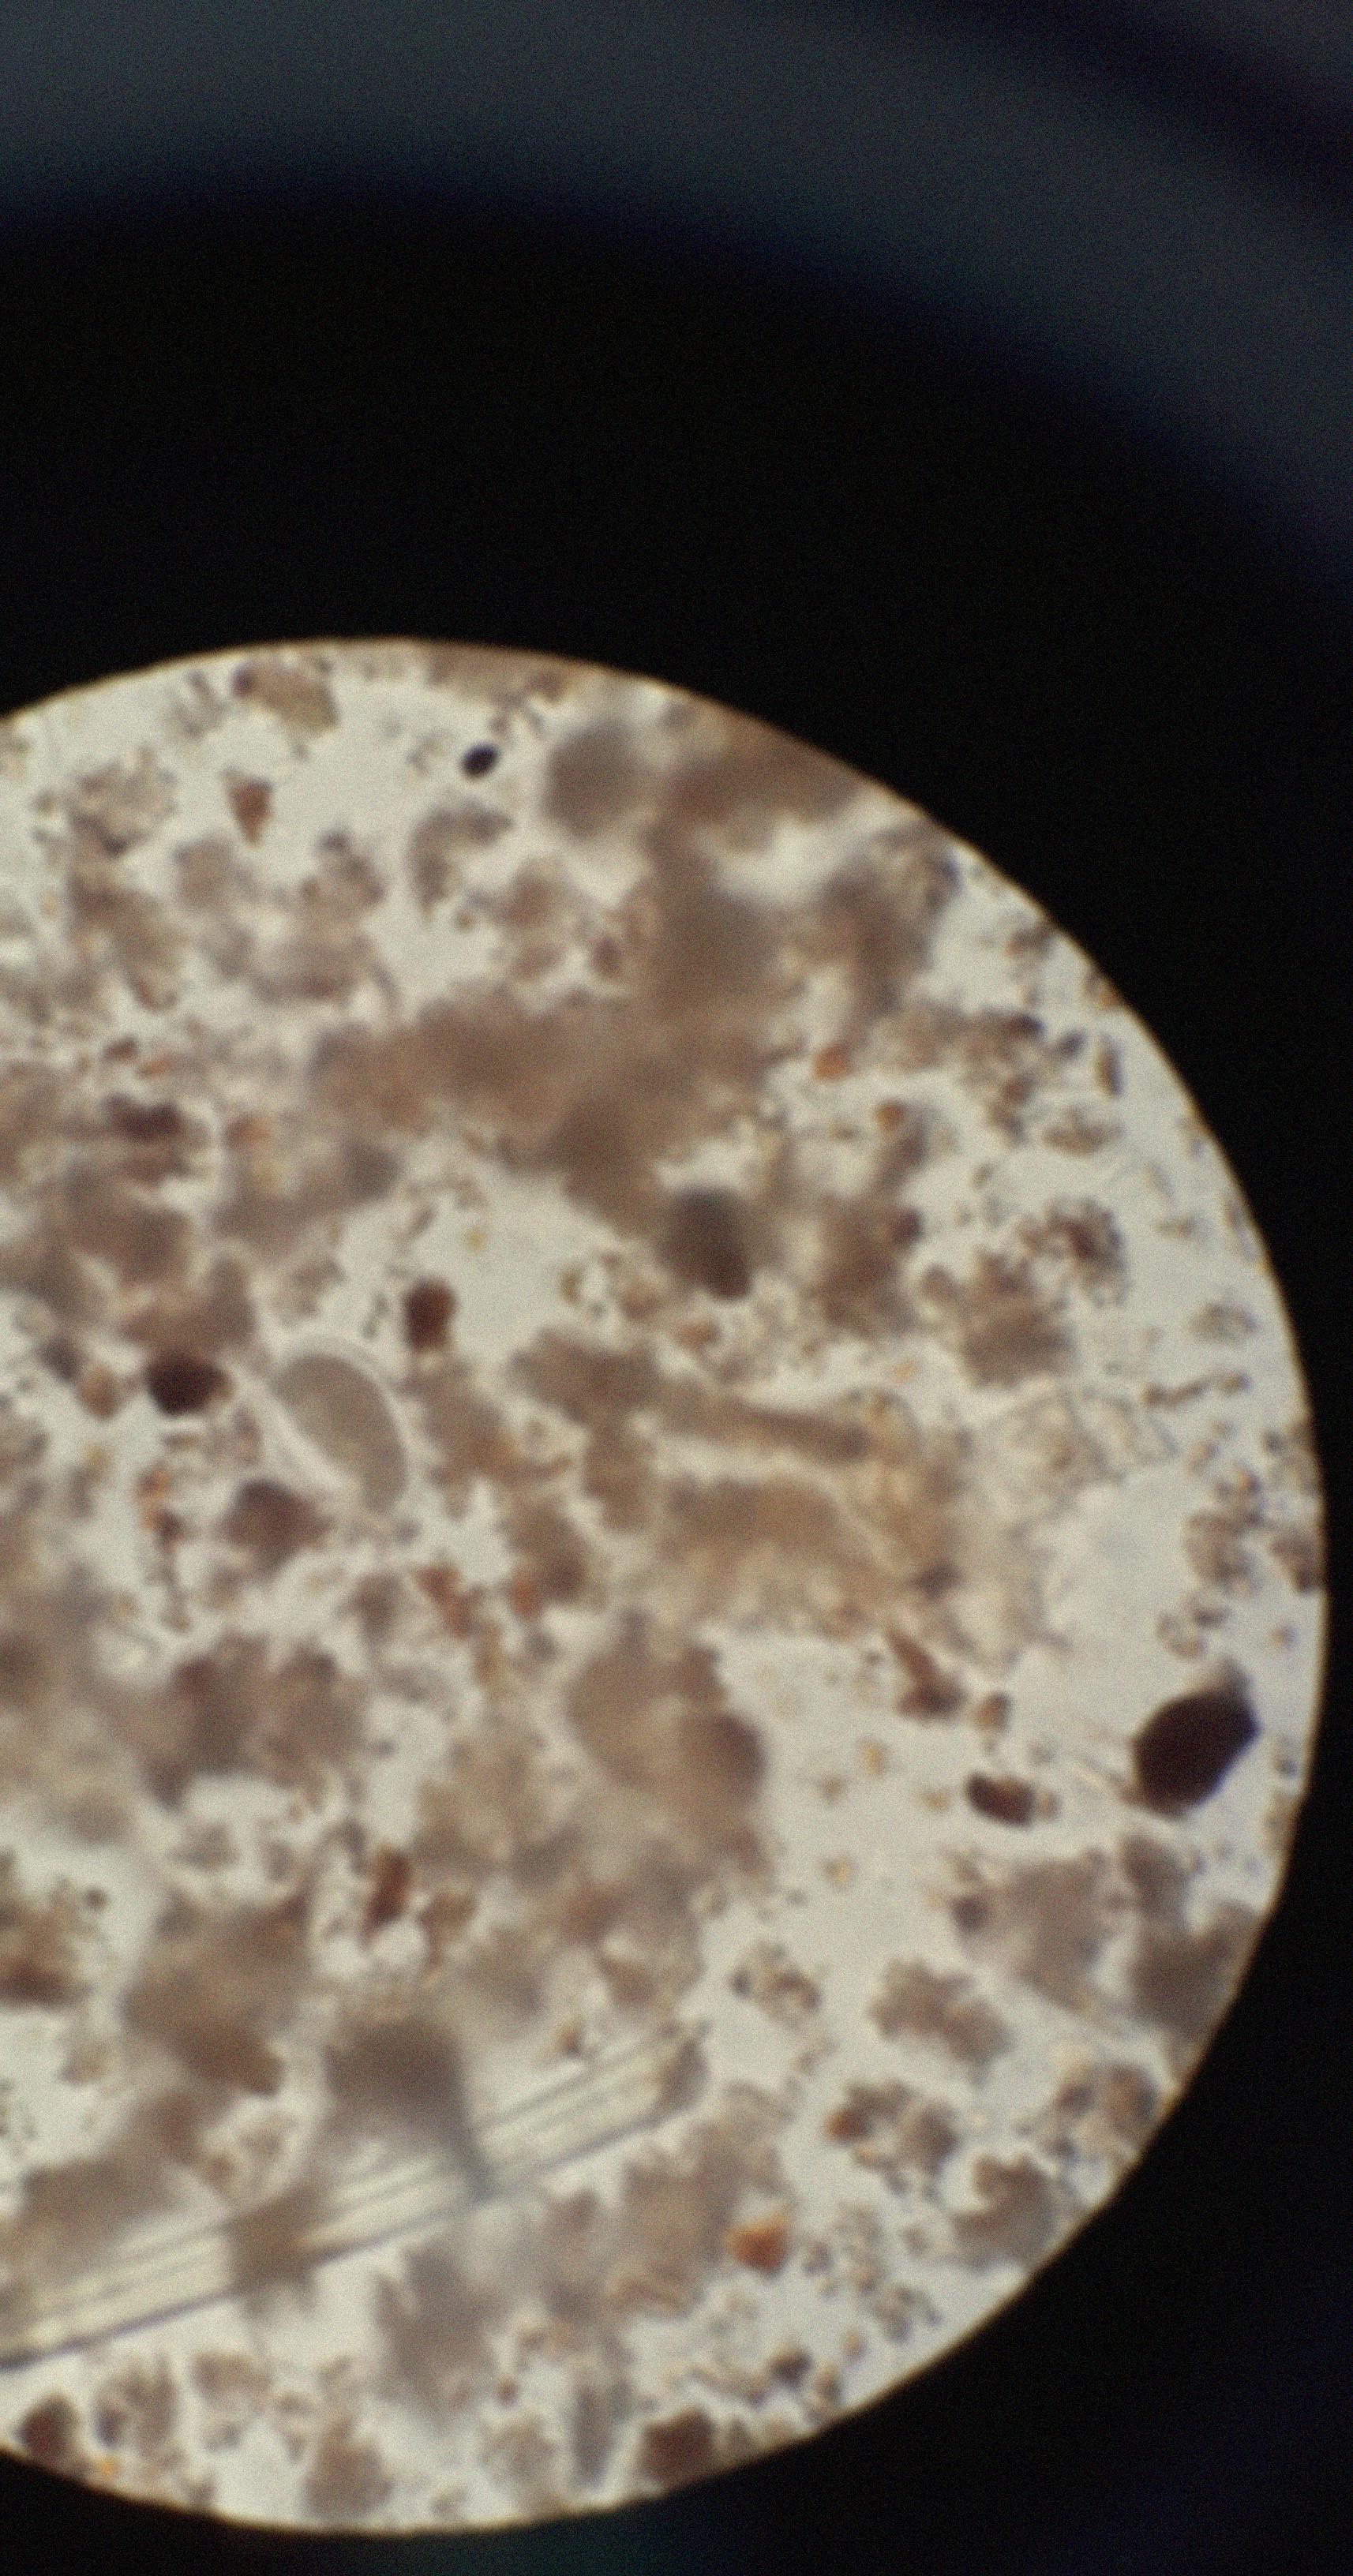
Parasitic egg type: Hookworm egg